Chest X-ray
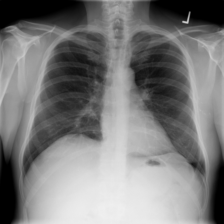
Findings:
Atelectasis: negative
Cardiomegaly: negative
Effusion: negative
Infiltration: negative
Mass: negative
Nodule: negative
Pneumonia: negative
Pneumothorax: negative
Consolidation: negative
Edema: negative
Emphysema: negative
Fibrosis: negative
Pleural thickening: negative
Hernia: negative